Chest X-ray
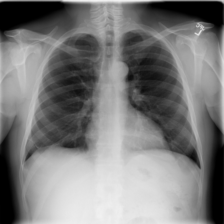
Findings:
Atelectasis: negative
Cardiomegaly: negative
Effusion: negative
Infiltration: negative
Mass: negative
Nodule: negative
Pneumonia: negative
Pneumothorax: negative
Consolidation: negative
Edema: negative
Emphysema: negative
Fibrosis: negative
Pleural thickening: negative
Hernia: negative